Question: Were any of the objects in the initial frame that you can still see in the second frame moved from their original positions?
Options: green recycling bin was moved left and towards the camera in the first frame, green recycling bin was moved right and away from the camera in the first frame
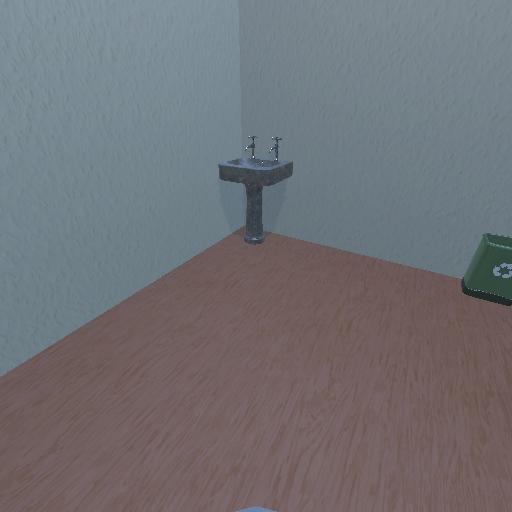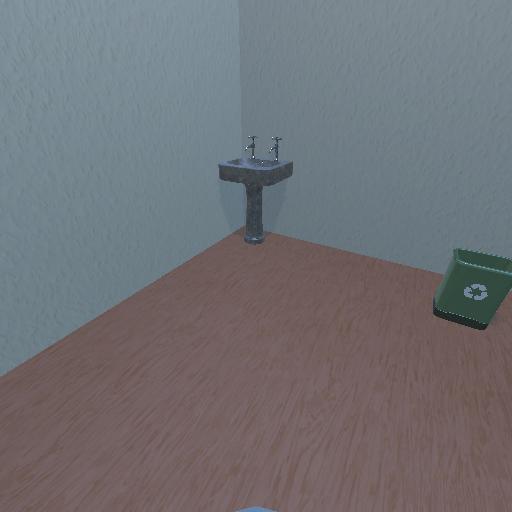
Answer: green recycling bin was moved left and towards the camera in the first frame